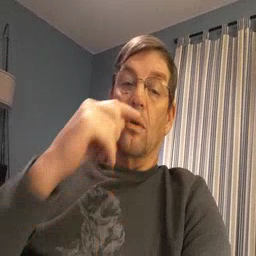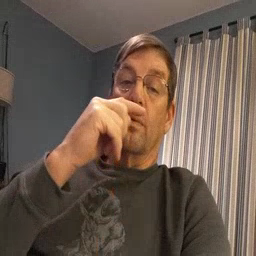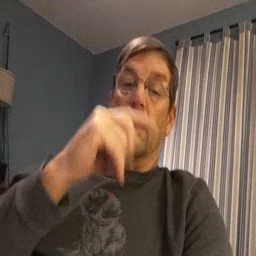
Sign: toothbrush